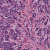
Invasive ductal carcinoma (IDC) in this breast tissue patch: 1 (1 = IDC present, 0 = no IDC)